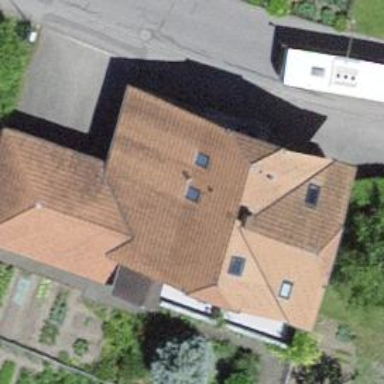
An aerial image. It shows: Residential building with half-hipped roof shape.